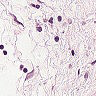
Metastatic tissue present: no